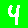
Digit: 4